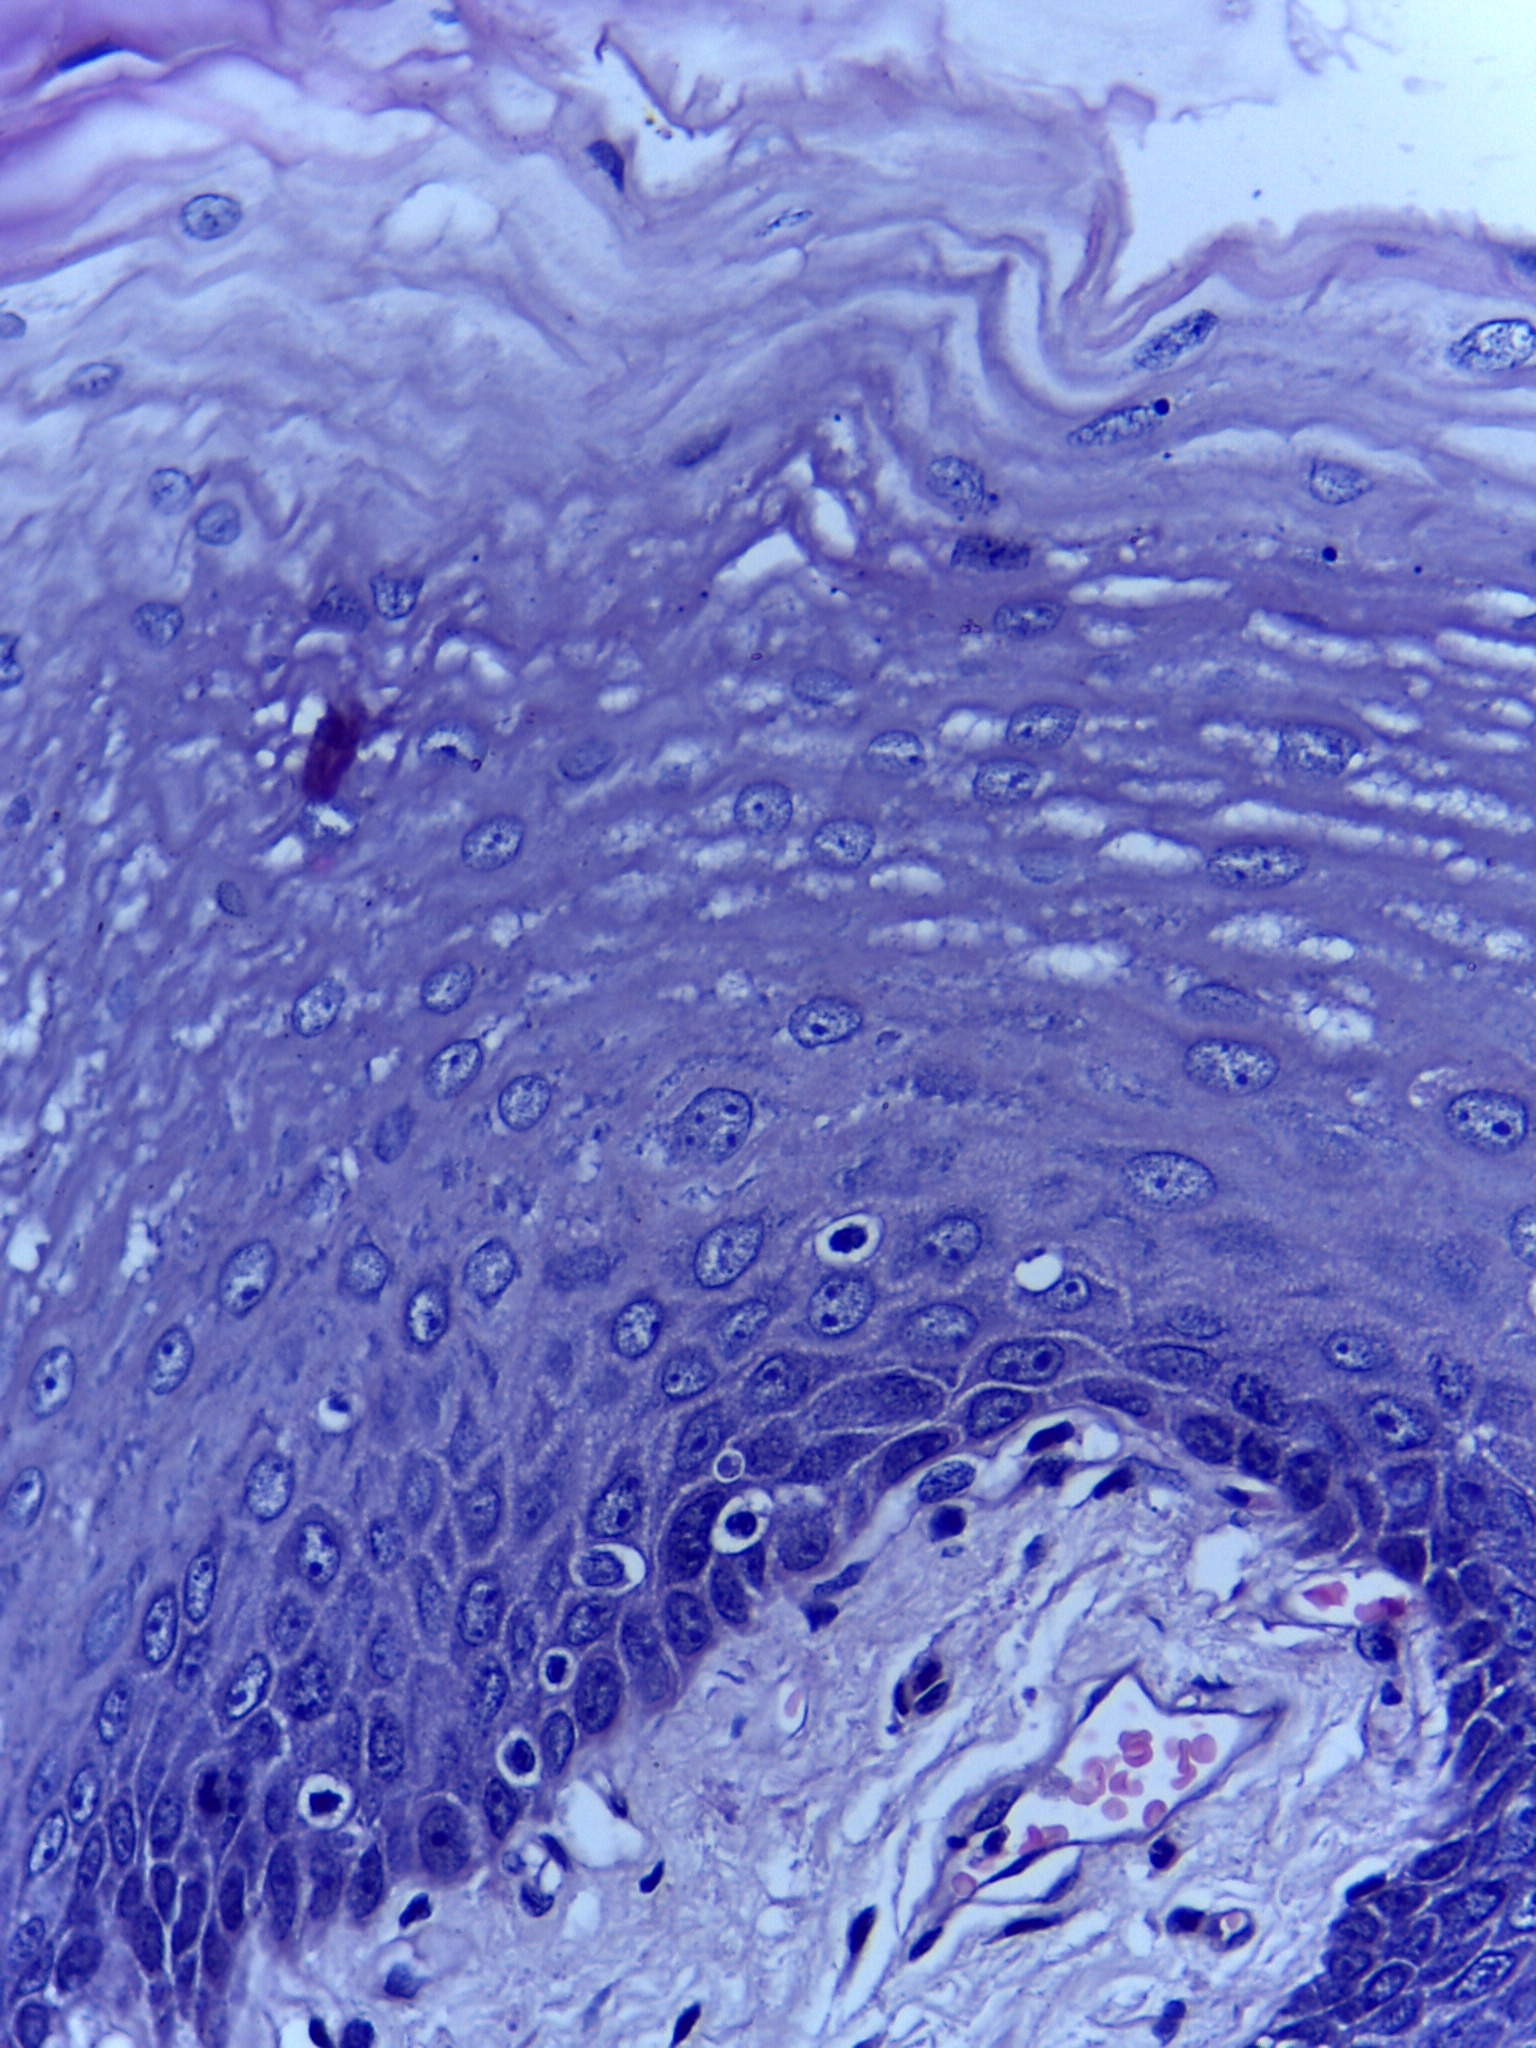
Diagnosis: Normal